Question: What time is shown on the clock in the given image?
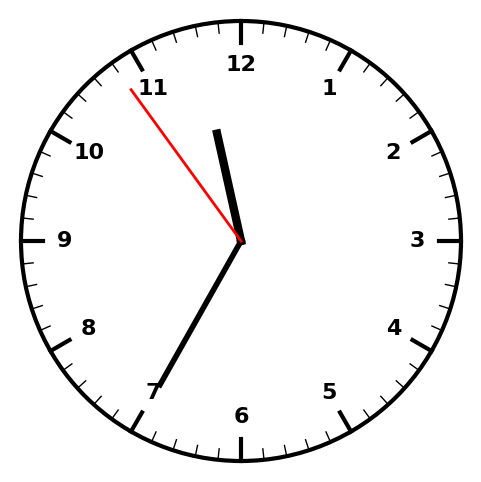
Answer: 11:34:54